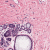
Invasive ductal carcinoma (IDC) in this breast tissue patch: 0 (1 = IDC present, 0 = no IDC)